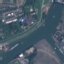
Label: River